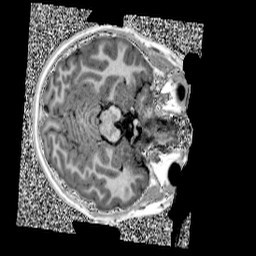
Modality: UNIT1
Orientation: axial
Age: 11
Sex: female
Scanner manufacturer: siemens
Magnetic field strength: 3 T
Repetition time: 4 s
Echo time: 0.00299 s